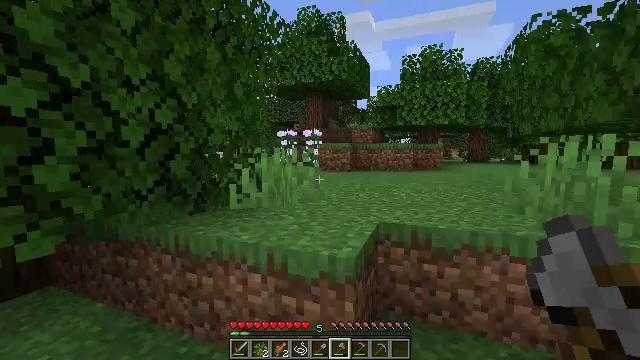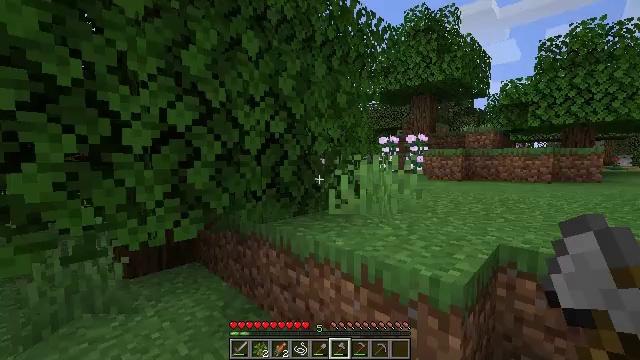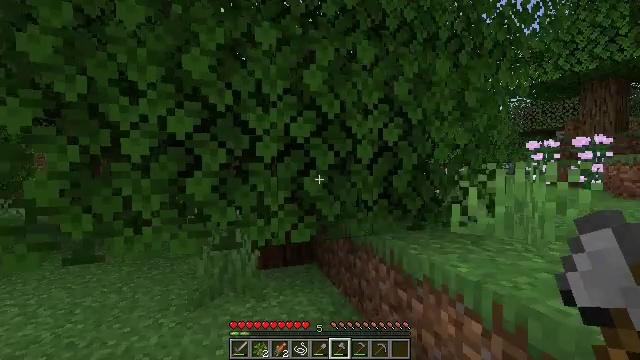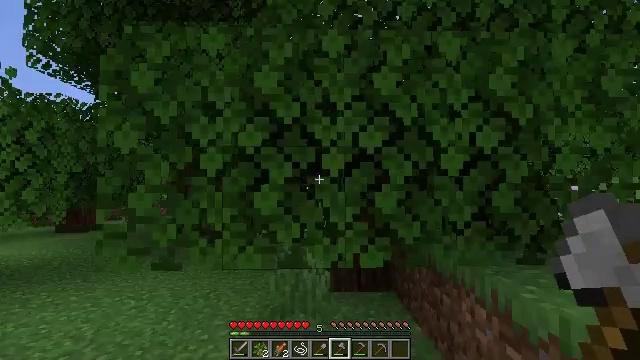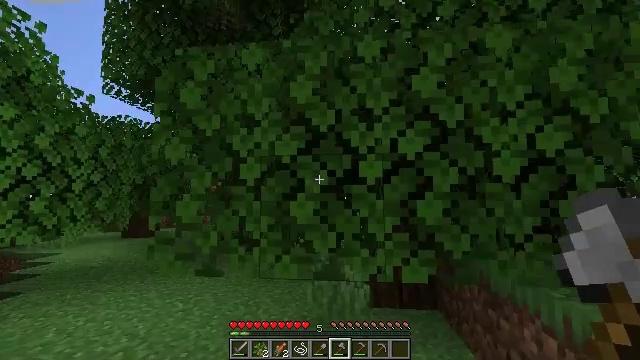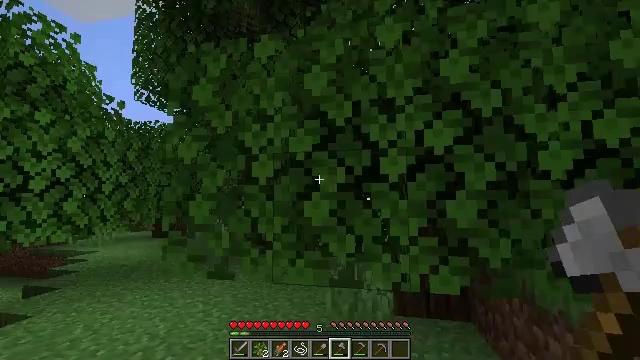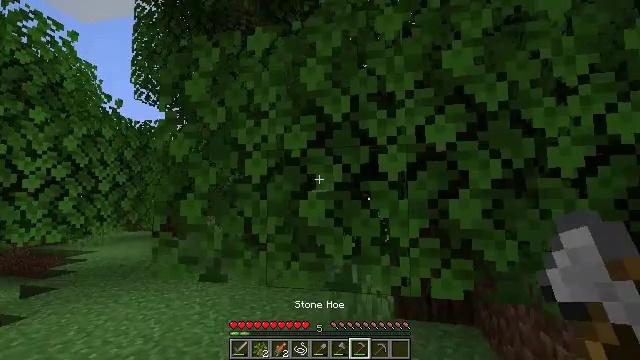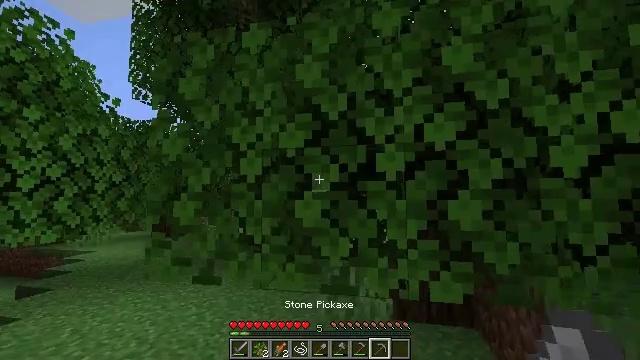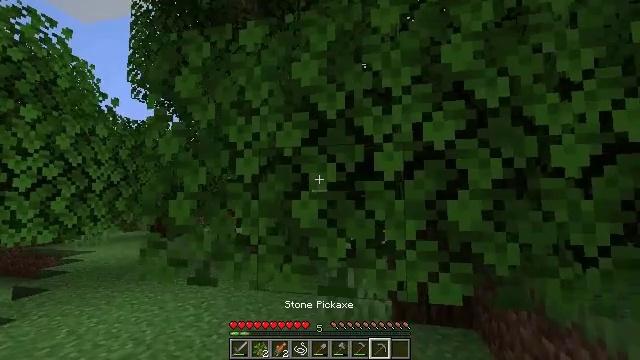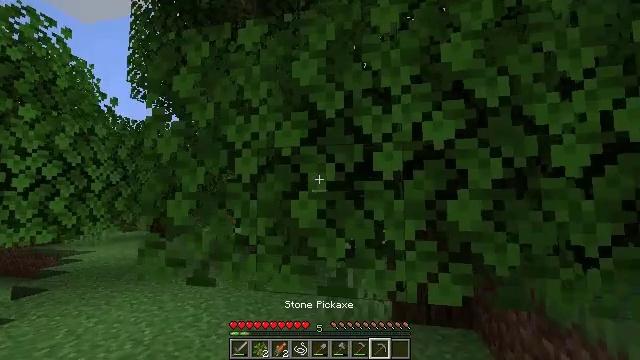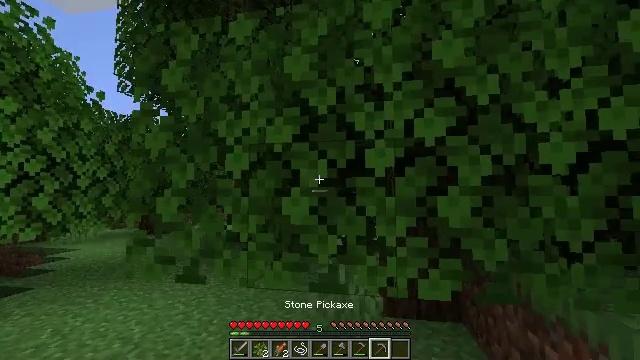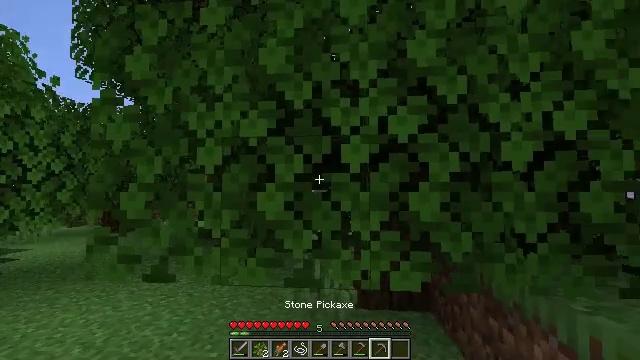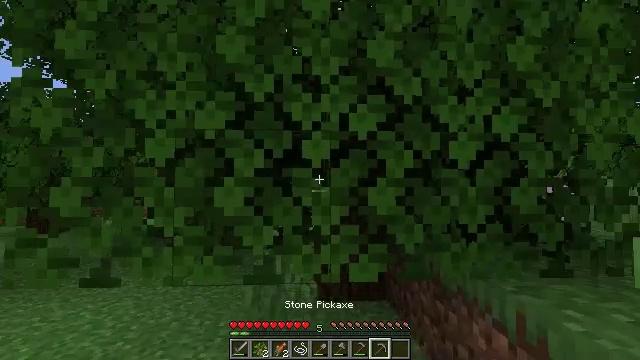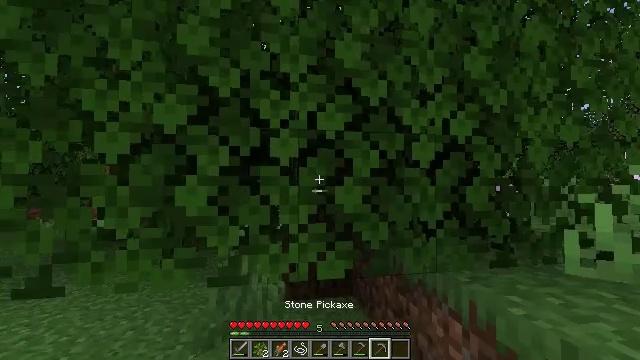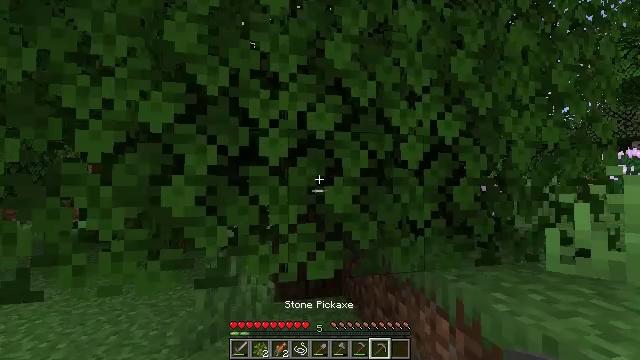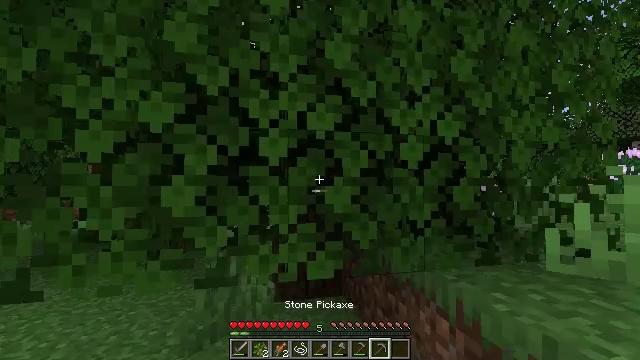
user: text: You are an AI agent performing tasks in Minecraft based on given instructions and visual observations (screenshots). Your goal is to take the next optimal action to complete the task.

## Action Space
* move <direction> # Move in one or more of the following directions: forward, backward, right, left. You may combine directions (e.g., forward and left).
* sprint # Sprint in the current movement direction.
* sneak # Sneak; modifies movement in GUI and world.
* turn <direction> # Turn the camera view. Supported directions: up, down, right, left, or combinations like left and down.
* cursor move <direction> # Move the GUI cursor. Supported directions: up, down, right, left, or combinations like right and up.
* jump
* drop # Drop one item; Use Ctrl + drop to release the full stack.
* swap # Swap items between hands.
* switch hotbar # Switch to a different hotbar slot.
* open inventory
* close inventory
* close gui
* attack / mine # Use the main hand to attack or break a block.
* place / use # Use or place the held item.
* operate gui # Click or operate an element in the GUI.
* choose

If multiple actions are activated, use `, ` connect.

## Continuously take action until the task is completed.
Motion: motion action
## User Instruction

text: Collect some oak leaves.
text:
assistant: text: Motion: move forward, turn left and up
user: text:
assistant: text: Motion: move forward, turn left and up
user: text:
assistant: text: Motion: move forward, turn left and up
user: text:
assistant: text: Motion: move forward, turn left and up
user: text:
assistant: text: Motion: turn left
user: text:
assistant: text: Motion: no_op
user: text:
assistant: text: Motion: no_op
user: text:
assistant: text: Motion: no_op
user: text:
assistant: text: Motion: no_op
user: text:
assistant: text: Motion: turn right
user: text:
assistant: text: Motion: turn right and down
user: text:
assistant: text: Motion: turn right and down
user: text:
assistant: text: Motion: turn right
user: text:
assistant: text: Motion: turn right
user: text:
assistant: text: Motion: no_op
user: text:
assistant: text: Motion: move forward and move right
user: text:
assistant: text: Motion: move forward and move right
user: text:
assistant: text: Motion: move forward and move right
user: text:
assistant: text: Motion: move forward
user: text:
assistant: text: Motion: turn left
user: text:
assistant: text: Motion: turn left
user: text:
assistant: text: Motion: turn left, attack / mine
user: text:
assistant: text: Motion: attack / mine
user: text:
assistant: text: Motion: attack / mine
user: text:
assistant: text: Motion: attack / mine
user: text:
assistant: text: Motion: attack / mine
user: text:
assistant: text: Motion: attack / mine
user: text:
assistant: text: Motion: attack / mine
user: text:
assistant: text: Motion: attack / mine
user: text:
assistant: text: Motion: attack / mine